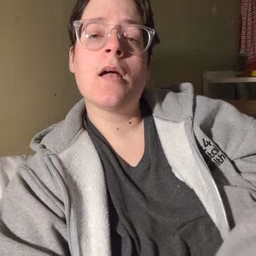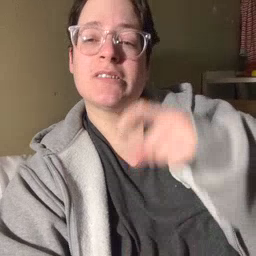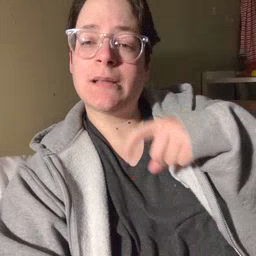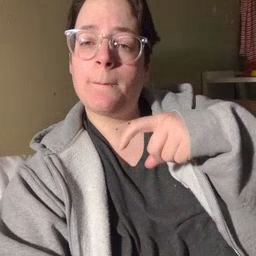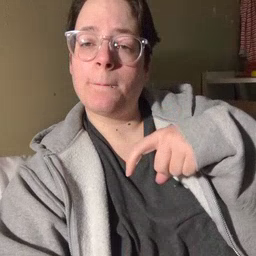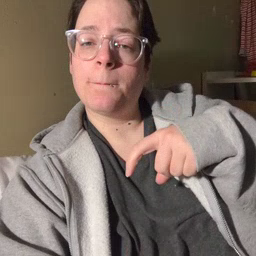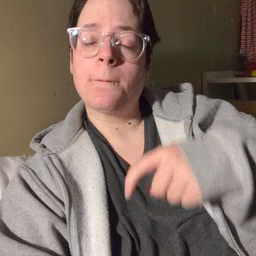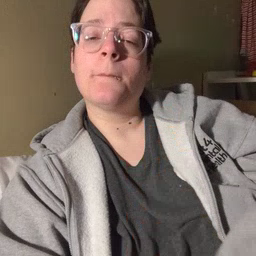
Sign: time